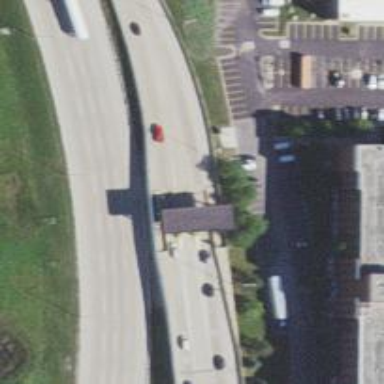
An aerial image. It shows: Toll gantry on the road.